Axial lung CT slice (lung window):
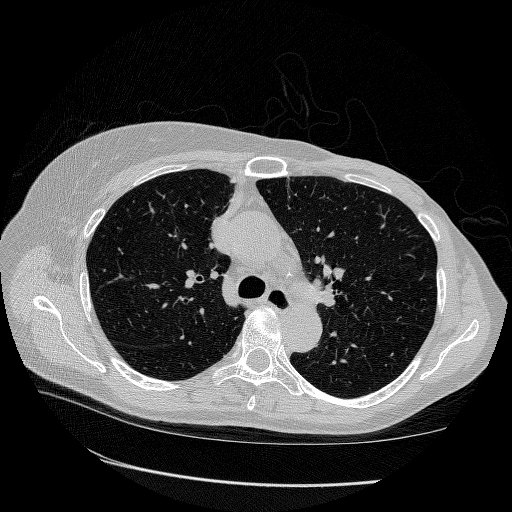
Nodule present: no